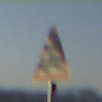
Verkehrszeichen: ReiterLinks
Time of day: SunriseSunset
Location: Outdoor (Nature)
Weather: Clear
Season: NotSpecified
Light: Natural